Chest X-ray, PA view. Patient: 31 years old, sex M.
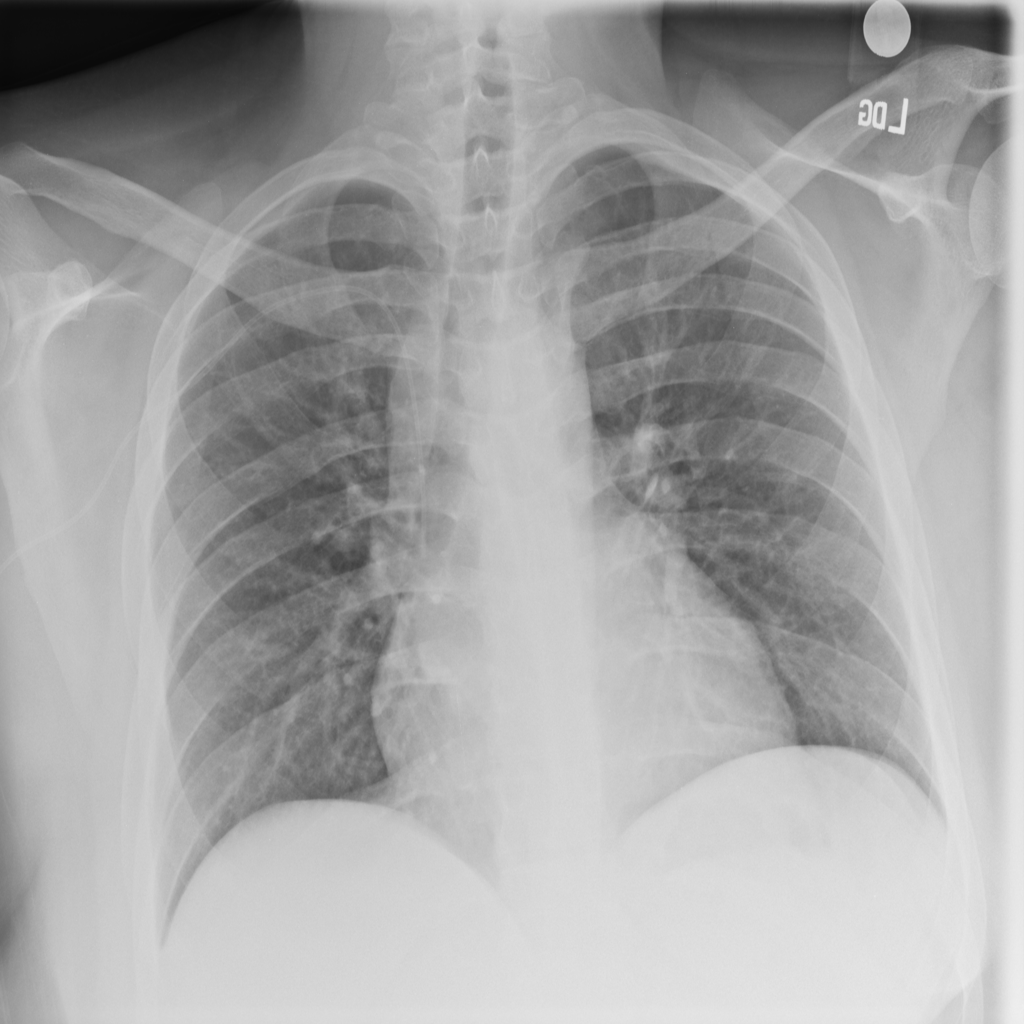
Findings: No Finding